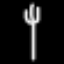
Label: fork